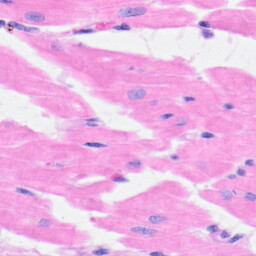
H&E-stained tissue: Heart